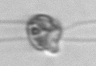
Label: flagellate_morphotype1